Question: I am trying this in localhost. Here is how I declared og tags . I am using sharethis.js
'''
<meta property="fb:app_id" content="139430409442545"/>
<meta property="og:site_name" content="ThinkVidya.com">
<meta property="og:type" content="profile">
<meta property="profile:first_name" content="kira woka">
<meta property="profile:last_name" content="K">
<meta property="og:url" content="http://localhost:8080/bangalore/kira-wok-k/735725 ">
<meta property="og:title" content="kira woka K - Home Tutor in Bangalore for MBBS &amp; Medical Tuition">
<meta property="og:description" content="kira woka K provides Home Tuitions in Bangalore for and MBBS &amp; Medical Tuition. kira woka K profile - My Teaching Philosophy:
My approach to teaching reflects the way I was taught by my own professors. The teachers...">
<meta property="og:image" content="http://localhost:8080/images/photo-placeholder-190x190-Orange-M.jpg">
'''
when i share using fb its showing following pop-up

not even showing full url, you can see this in above screenshot. did i miss anything to include?
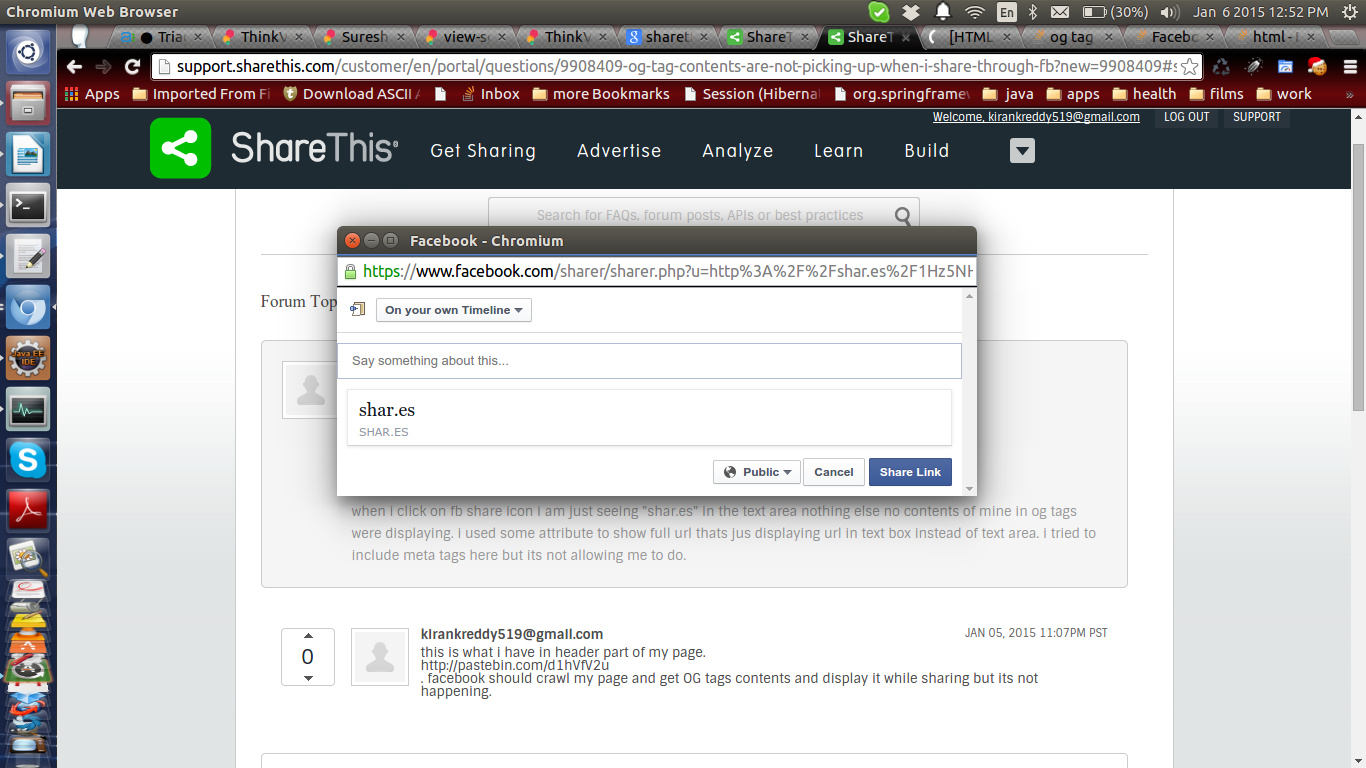
Answer: facebook . the reason why its not picking information is because . you can test open graph tags only after putting your website in a publically accessible url .
you can test open graph data here using <URL> .